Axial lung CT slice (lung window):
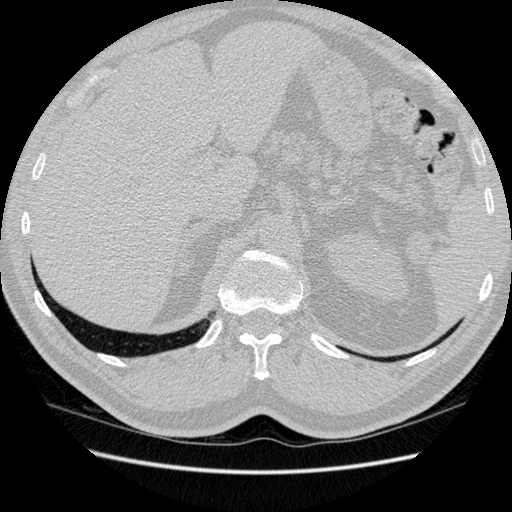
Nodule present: no